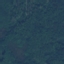
Land use / land cover class: Forest